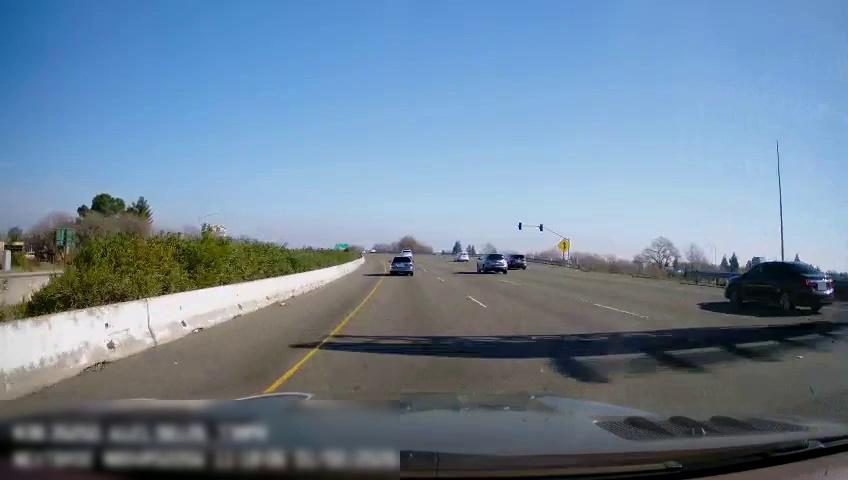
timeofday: Day
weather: Sunny
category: Drivable Space
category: Vehicles | Car
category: Vehicles | SUV
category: Vehicles | Car
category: Vehicles | SUV
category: Vehicles | Car
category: Vehicles | SUV
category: Lanes | Current Lane
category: Lanes | Current Lane
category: Lanes | Alternate Lane
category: Traffic | Signs